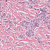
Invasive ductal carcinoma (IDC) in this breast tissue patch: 1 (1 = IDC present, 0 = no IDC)